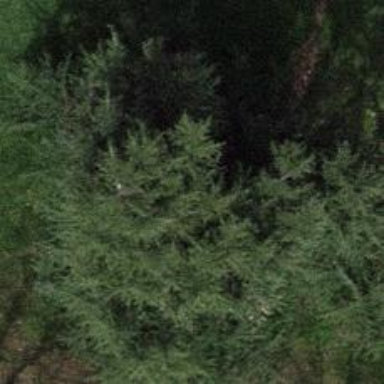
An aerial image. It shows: Evergreen needle-leaved tree.